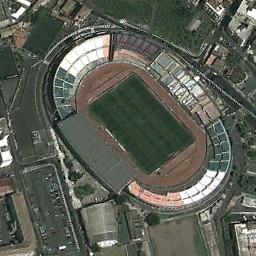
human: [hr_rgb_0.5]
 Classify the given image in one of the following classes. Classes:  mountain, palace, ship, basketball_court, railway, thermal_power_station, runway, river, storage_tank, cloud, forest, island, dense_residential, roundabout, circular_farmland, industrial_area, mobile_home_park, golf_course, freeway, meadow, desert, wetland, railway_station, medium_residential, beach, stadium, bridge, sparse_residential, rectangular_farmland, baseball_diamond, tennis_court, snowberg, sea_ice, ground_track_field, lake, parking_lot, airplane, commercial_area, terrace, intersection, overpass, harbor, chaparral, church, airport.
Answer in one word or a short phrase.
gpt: stadium